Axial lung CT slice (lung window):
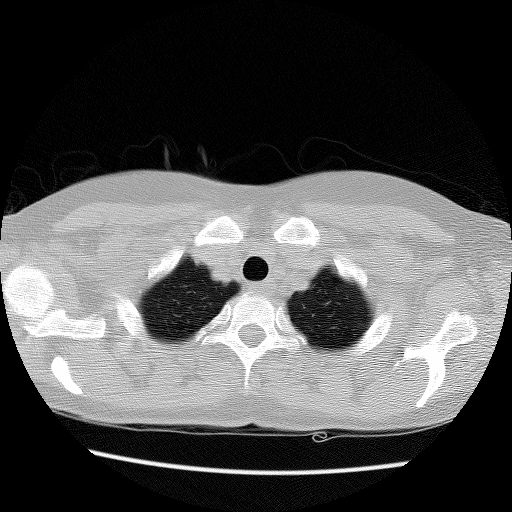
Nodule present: no